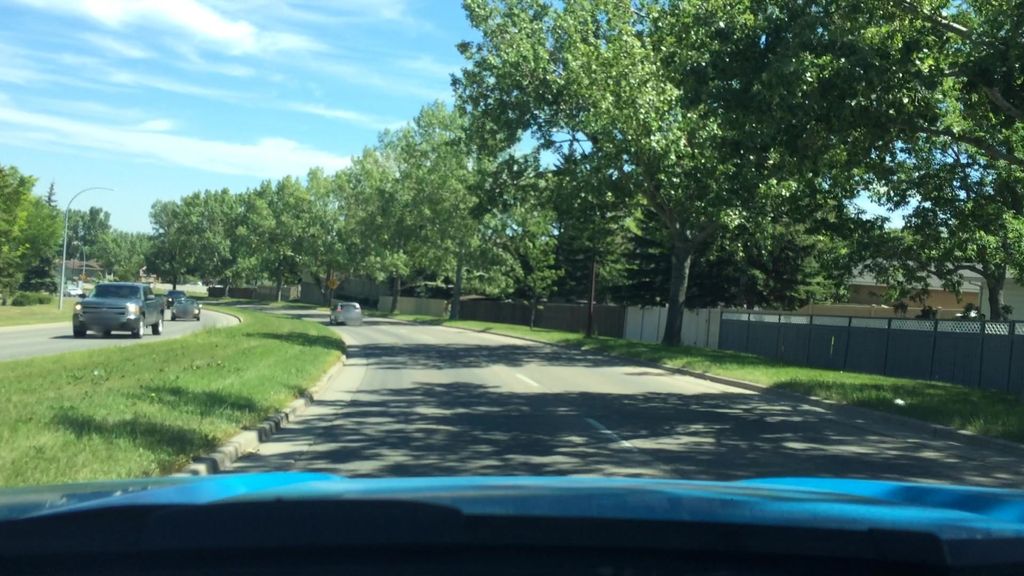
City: calgary